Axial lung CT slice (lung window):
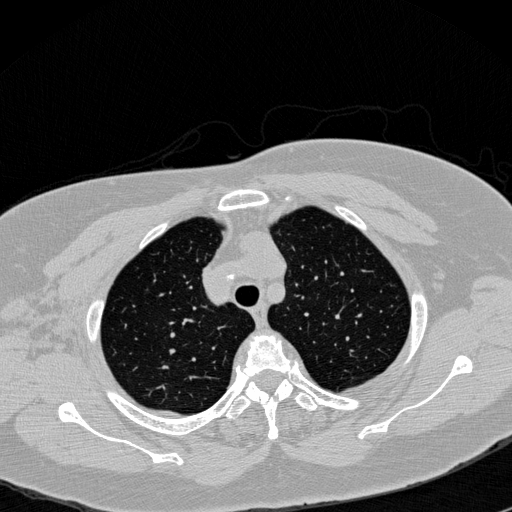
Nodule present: no